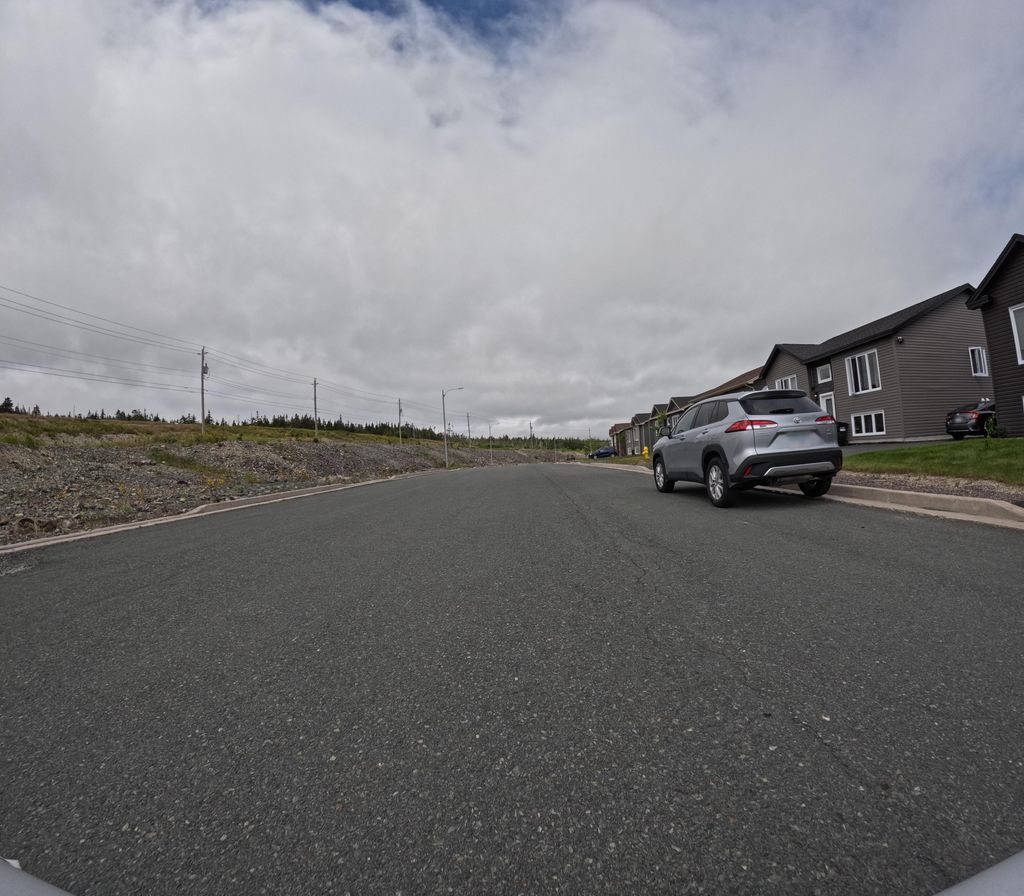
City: st_johns